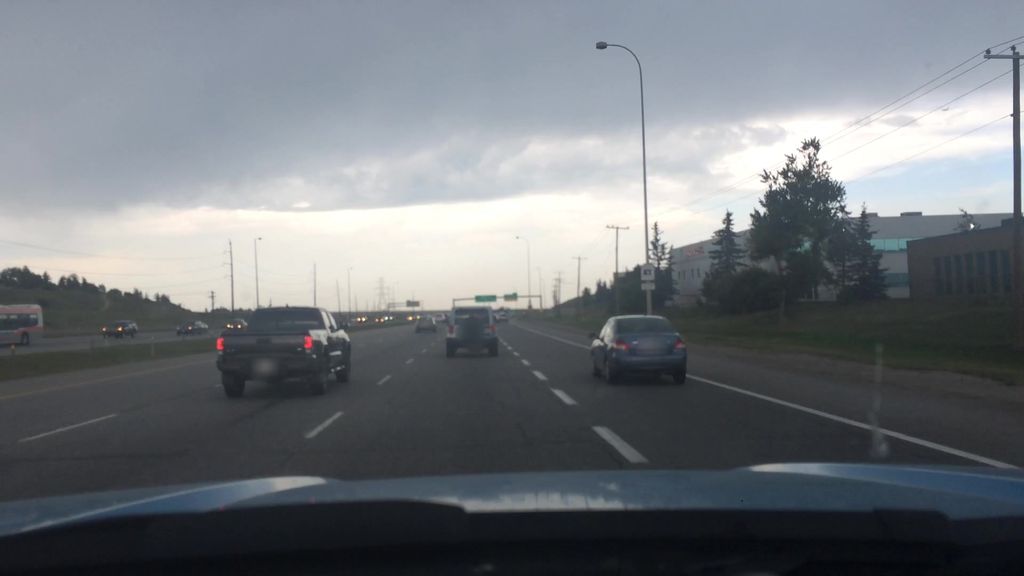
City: calgary